Question:
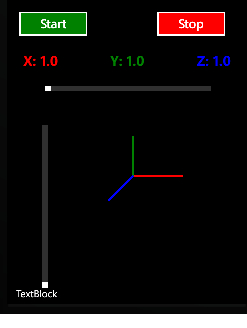
Answer: Set 'Minimum' and 'Maximum' of the Slider and 'Value' halfway between them:
'''
<Slider Minimum="0" Maximum="10" Value="5"/>
'''